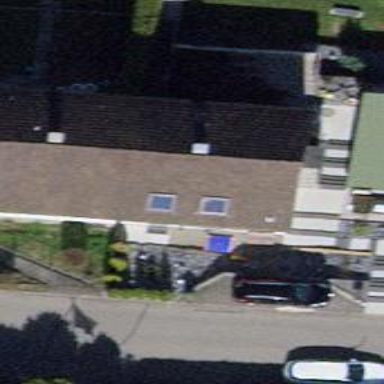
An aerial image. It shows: Building with tiled roof.